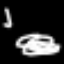
Label: donut